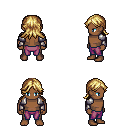
a pixel art fantasy rpg character, male body template, human, dark skin, steel arm armor, magenta pants, blonde loose hair, four views (front, back, left, right), 2x2 character sprite sheet, small pixel art, hard edges, no anti-aliasing